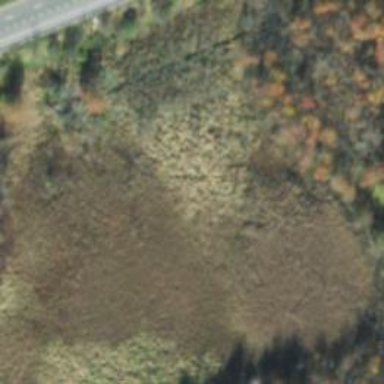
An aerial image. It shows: Swamp in wetland area.